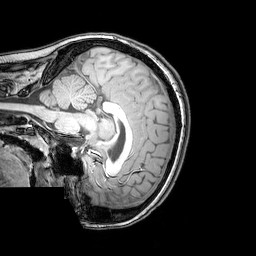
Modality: T1w
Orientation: sagittal
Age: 23
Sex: female
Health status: healthy
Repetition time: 0.081 s
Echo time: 0.037 s